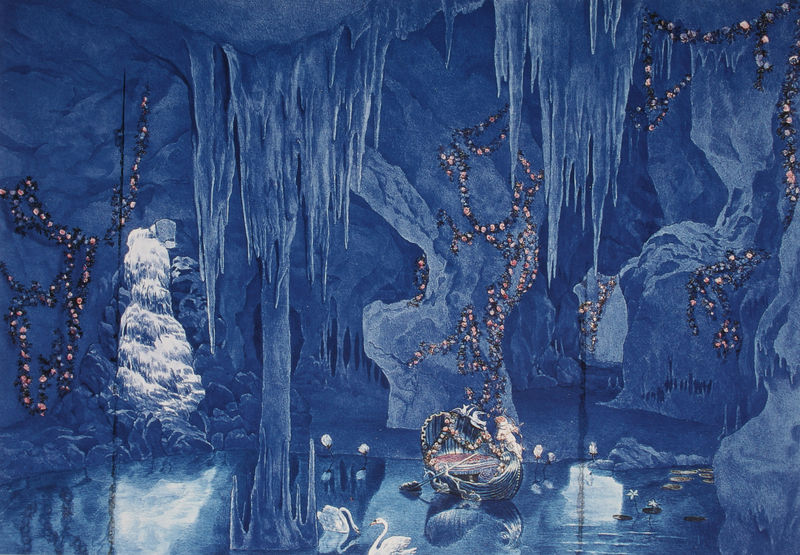
Titel: Ansicht der Linderhofer Grotte in Blauer Beleuchtung
Künstler: Heinrich Breling
Schlagwörter: blau, felsen, gemälde, wasser, weiß, bäume, fluss, see, teich, ufer, blumen, bunt, glas, licht, lichter, nacht, zeichnung, blüten, eis, rosen, schnee, tier, tiere, malerei, gefieder, silber, stein, spiegel, kalt, spiegelung, vögel, decke, girlande, höhle, höle, perlen, rosa, wasserfall, boot, kahn, ruder, engel, putte, putto, ranken, schiff, strand, schwan, schwanensee, fels, monochrom, winter, beleuchtung, romantik, könig, detail, symbolisme, bucht, glitzern, wände, mond, gewölbe, traum, druck, jugenstil, radierung, blanc, ketten, blütenranken, girlanden, kristall, lac, romantisch, märchen, eros, grotte, malerie, seerosen, spiegelungen, blumenranken, muschel, kitsch, amor, fleurs, lumière, kitschig, fee, putti, phantasie, paysage, silbrig, brau, fantasie, schwäne, feen, fleur, tropfen, bergsee, diana, zapfen, amour, felsten, ludwig, eau, bleu, fahrt, bébé, calme, enfant, gefroren, nachen, coloriert, ludwig ii., bot, künstlich, sagen, blumengirlanden, rose, glace, reflet, cascade, barque, galere, cygne, bateau, chute, tropfstein, tropfsteinhöhle, linderhof, décoration, eiszapfen, imaginaire, cygnes, cupidon, bandes, tropfsteine, schloss linderhof, stalagmiten, stalagtiten, stalaktiten, stalakniten, linderhog, parzival, ranken kränze, stalakmiten, stalaniten, décoratif, fantastique, rame, or, blau#, höhl, stlalagtite, soot, guirlande, caverne, coloriert+, stalactite, stalagmite, stalactique, stalagmites, stalagtites, nénuphars, stalactites, argenté, nénuphar, stalagtite, colombes, bien être, schwanenritter, eishöhle, arctique, reposant, stalatiten+eisfall